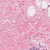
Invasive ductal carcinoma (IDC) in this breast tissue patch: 0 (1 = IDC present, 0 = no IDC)